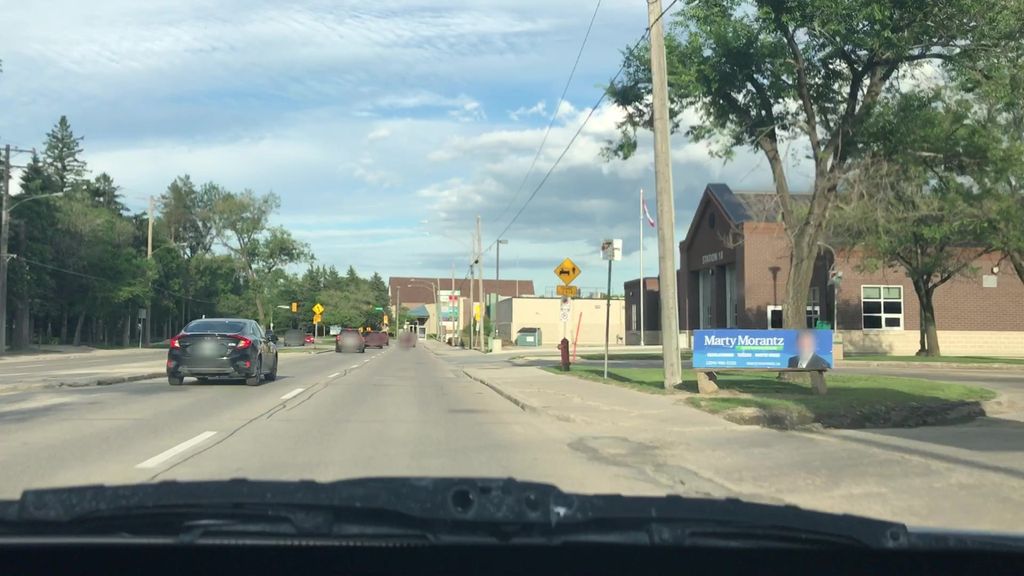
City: winnipeg